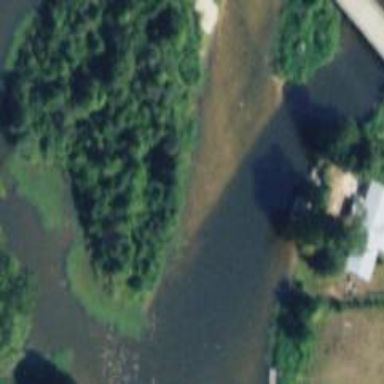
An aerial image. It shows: Beautiful river scene.